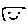
Label: smiley face